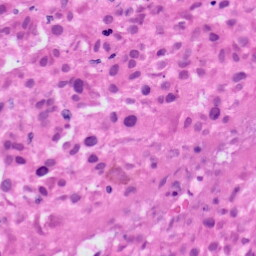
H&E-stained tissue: Skin